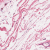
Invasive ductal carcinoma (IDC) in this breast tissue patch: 0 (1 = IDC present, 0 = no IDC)